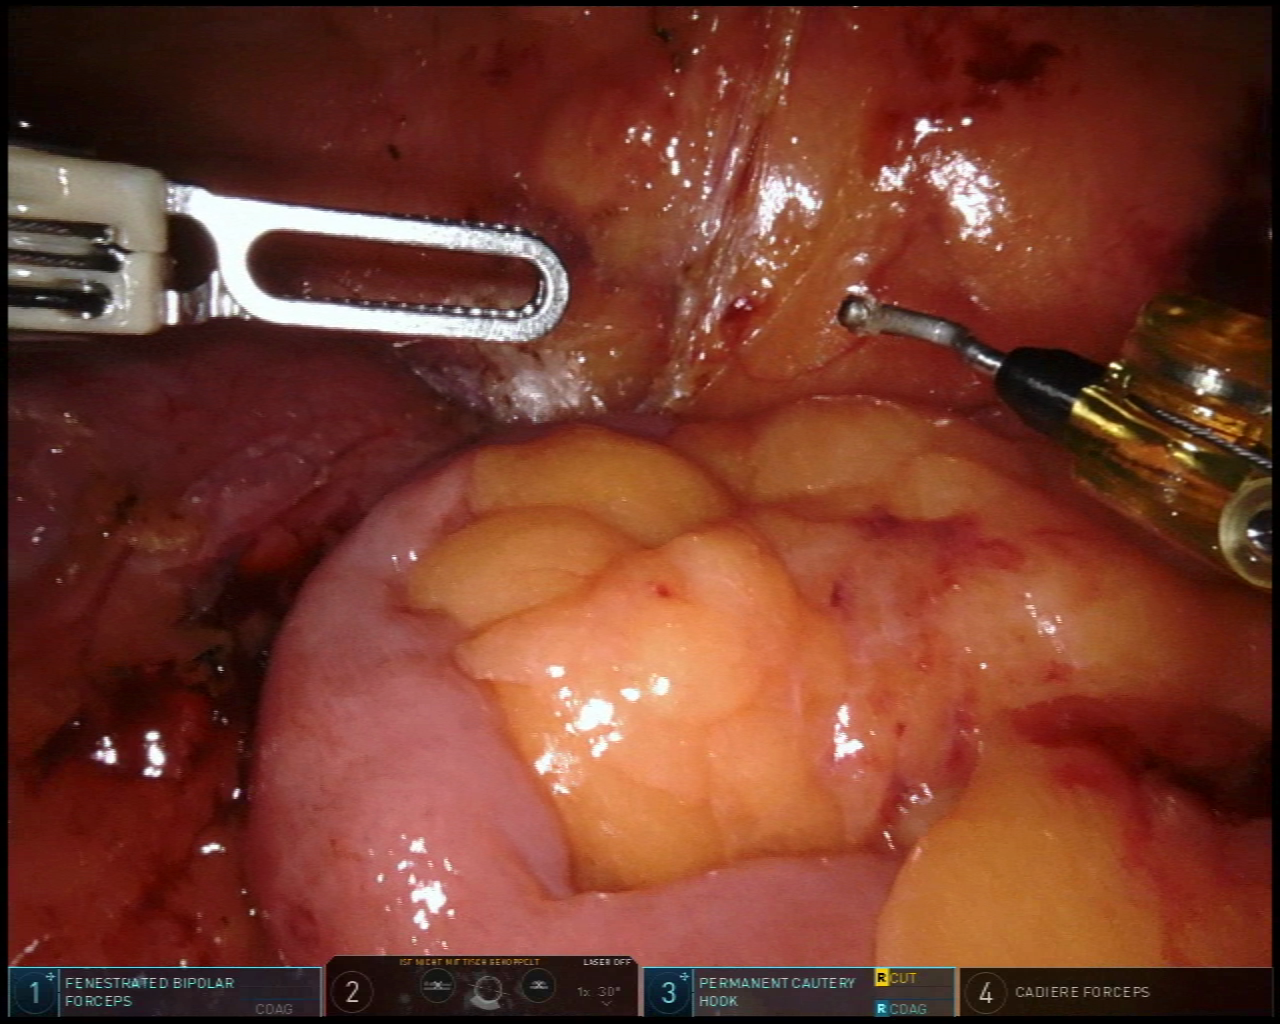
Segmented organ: small_intestine
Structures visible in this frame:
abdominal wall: yes
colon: no
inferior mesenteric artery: no
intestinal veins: no
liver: no
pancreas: no
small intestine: yes
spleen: no
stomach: no
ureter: no
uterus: no
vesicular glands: no